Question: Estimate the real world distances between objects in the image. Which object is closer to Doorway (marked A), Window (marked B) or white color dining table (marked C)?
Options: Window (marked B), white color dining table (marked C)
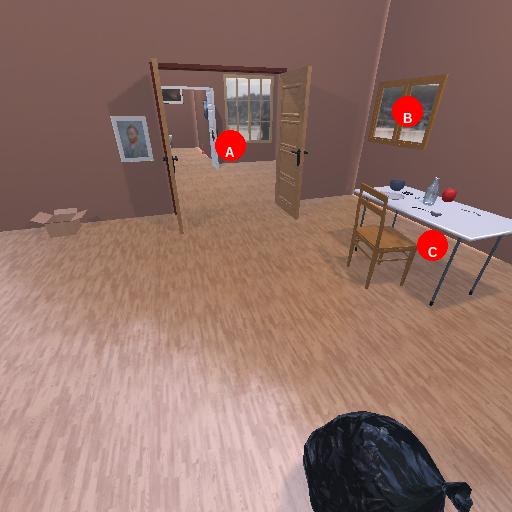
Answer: Window (marked B)